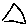
Label: triangle